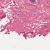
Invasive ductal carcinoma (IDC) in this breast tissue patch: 0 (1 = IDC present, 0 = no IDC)